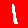
Digit: 1